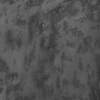
Label: not_dusty